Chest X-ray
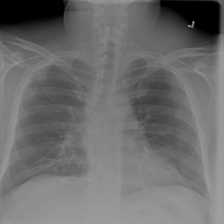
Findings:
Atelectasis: negative
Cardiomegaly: negative
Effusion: negative
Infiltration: negative
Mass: negative
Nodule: negative
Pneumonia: negative
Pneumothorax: negative
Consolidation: negative
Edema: negative
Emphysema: negative
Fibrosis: negative
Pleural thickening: negative
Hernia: negative